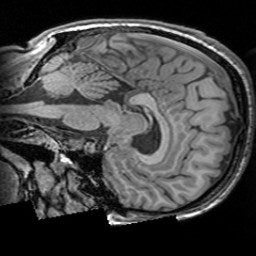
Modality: T1w
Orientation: sagittal
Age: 21
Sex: female
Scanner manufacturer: siemens
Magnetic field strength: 3 T
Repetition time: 1.63 s
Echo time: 0.00311 s